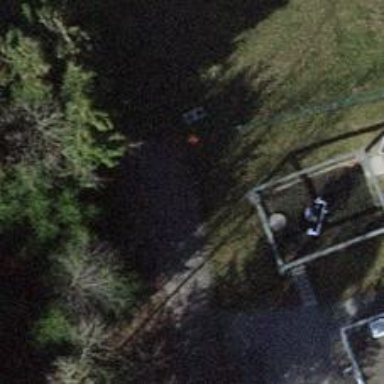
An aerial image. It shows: Pipeline marker.